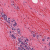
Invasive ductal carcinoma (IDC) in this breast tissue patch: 0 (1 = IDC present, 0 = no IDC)